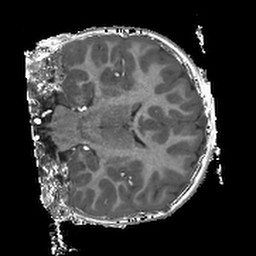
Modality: T1w
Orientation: coronal
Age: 5
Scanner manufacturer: siemens
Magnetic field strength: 3 T
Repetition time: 2.4 s
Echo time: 0.00224 s